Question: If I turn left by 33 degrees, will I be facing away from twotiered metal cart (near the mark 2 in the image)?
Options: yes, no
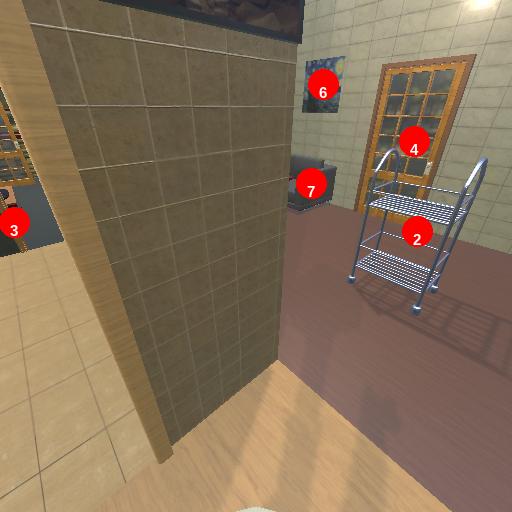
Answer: yes